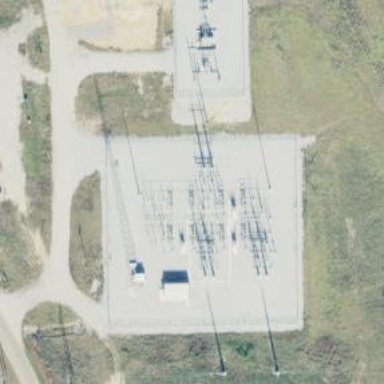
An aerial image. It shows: Switch used for power control.